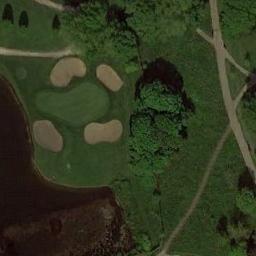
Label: golf_course